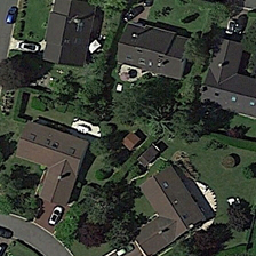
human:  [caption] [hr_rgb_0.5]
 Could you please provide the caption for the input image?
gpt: In front of the grey roof stood a white car.

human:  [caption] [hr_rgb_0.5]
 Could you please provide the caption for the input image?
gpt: The white car stopped on the grey roof

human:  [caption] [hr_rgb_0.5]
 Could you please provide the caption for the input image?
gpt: A white car was parked in front of the gray roof.

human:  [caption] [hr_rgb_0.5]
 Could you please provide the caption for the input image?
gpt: A white car was parked in front of the grey roof.

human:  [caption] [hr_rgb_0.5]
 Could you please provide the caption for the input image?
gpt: There is a white car in front of the gray roof.